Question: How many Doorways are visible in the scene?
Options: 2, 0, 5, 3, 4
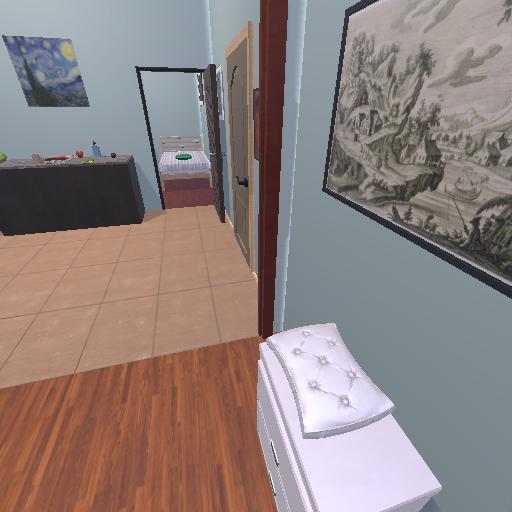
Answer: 2